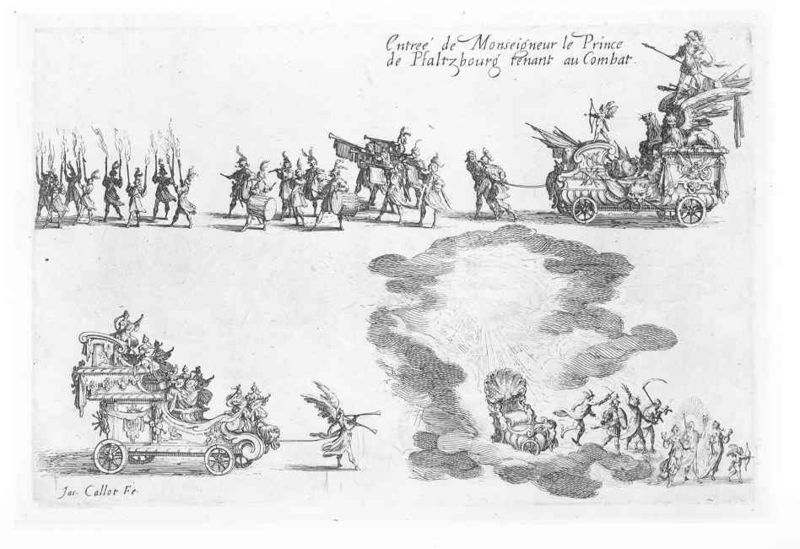
Titel: Einzug des Prinzen von Pfalzburg
Künstler: Jacques Callot
Standort: Karlsruhe
Institution: Staatliche Kunsthalle Karlsruhe
Schlagwörter: feuer, flügel, himmel, kampf, mann, wolken, menschen, frankreich, grau, licht, männer, schwarz, skizze, weiss, zeichnung, wolke, fest, rock, tanz, feier, arme, tod, instrument, rauch, sonne, bühne, instrumente, musik, musiker, pferde, räder, engel, schrift, sitz, bogen, ballett, studie, fahne, zug, grafik, graphik, kutsche, ziehen, französisch, rad, wagen, brand, krieg, schlacht, feathers, fight, hat, king, könig, men, military, napoleon, people, soldaten, soldier, soldiers, sword, swords, thron, throne, white, black, chairs, chaise, figures, france, grey, old, print, kanone, flamme, flammen, druck, schwarzweiss, schraffur, radierung, stich, militär, text, waffen, herrscher, trommel, heer, marsch, wood, löwen, smoke, götter, leiden, angel, angels, cloud, clouds, fighting, gods, greek, heaven, horses, man, mythology, roman, sky, krieger, segnung, prinz, kapelle, clourds, german, sun, erscheinung, posaunen, umzug, costume, prince, löwe, fanfaren, muschel, speer, trompeten, america, light, fanfare, streitwagen, drawing, paper, gewehre, prunk, posaune, black and white, army, band, cartoon, drum, etching, illustration, sketch, trommler, schlagen, battle, devil, french, myth, story, torch, fackel, fakeln, pfeil, writing, festzug, wings, schießen, sense, armor, cupid, putti, putto, banners, festival, flags, parade, procession, ancient, music, cart, design, history, theater, posaunenengel, trompete, drawings, entry, grafi, signature, fackeln, foot, musician, engraving, pencil, indianer, war, carriage, horse, wagon, fire, pfalz, trommeln, chariot, god, reins, musikanten, einzug, siegeszug, truppen, horn, horns, peace, triumphwagen, flute, instruments, musicians, shell, script, africa, flames, humans, fackelträger, himmelreich, indian, kriegszug, arrow, bow, lion, scythe, comic, myths, spears, trumpet, trumpets, wheel, flame, carriages, siegesengel, fighters, chart, vision, car, indigene, sphinx, wheels, gun, guns, banner, sign, cars, lute, holly, spear, divine, victory, bow and arrow, helmets, wagons, franzöisch, attack, triumph, weapons, chariots, pageant, callot, cannon, soldirs, amor, generals, emtru, lions, praint, drums, pulling, torches, combat, illustrations, political, march, animation, grandeur, destroy, charge, marching, waggon, cartoo, gunfire, wood print, palatine, trumph, aborigen, orchestra, sphinxes, carro, trumphet, dimensions, infantry, zeihung, hevean, saltzburg, tambour, whips, trompetenhimmel, karota, flüger, pfalzbourg, pfalzburg, drummers, pfaltzburg, cretures, charriots, armeezug